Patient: sex M, age 58
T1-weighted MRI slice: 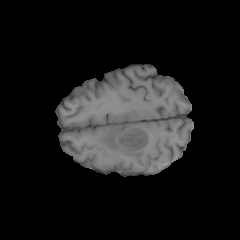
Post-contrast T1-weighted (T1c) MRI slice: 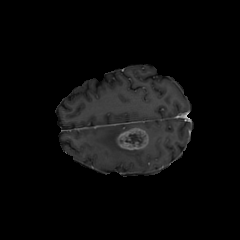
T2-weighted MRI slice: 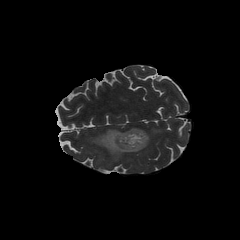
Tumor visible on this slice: yes
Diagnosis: Glioblastoma, IDH-wildtype
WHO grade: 4